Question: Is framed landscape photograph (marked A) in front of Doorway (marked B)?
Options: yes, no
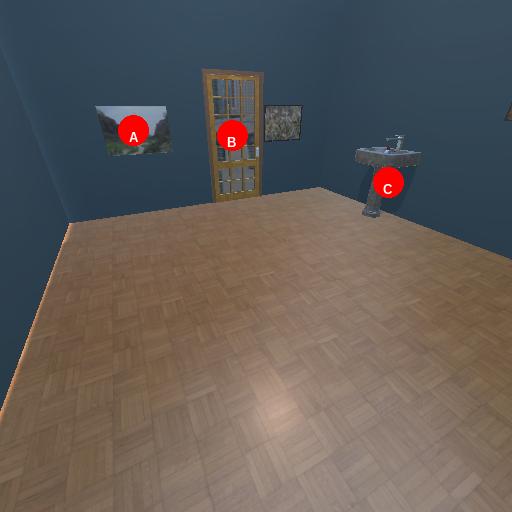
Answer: yes